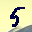
Label: 5